Question: I am drawing charts using dc.js.The following is a frequency VS Day Chart
I am using the following line to generate the titles:
'''
..something.yAxisLabel("Frequency").xAxisLabel('Day');
'''
But the problem is as you see when the frequency is so large the Y axis title is colliding with the frequency numbers. So is there any simple way to move the Y axis title left?
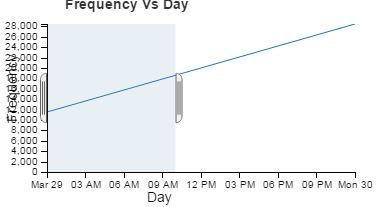
Answer: The layout of auxiliary elements such as axes and legends is not completely automatic in dc.js; use '.margins()' to adjust where necessary.
<URL>
It would be great to figure this out automatically but it is difficult to calculate, and easy to work around, so I guess no one has gotten annoyed enough to submit a fix. :)